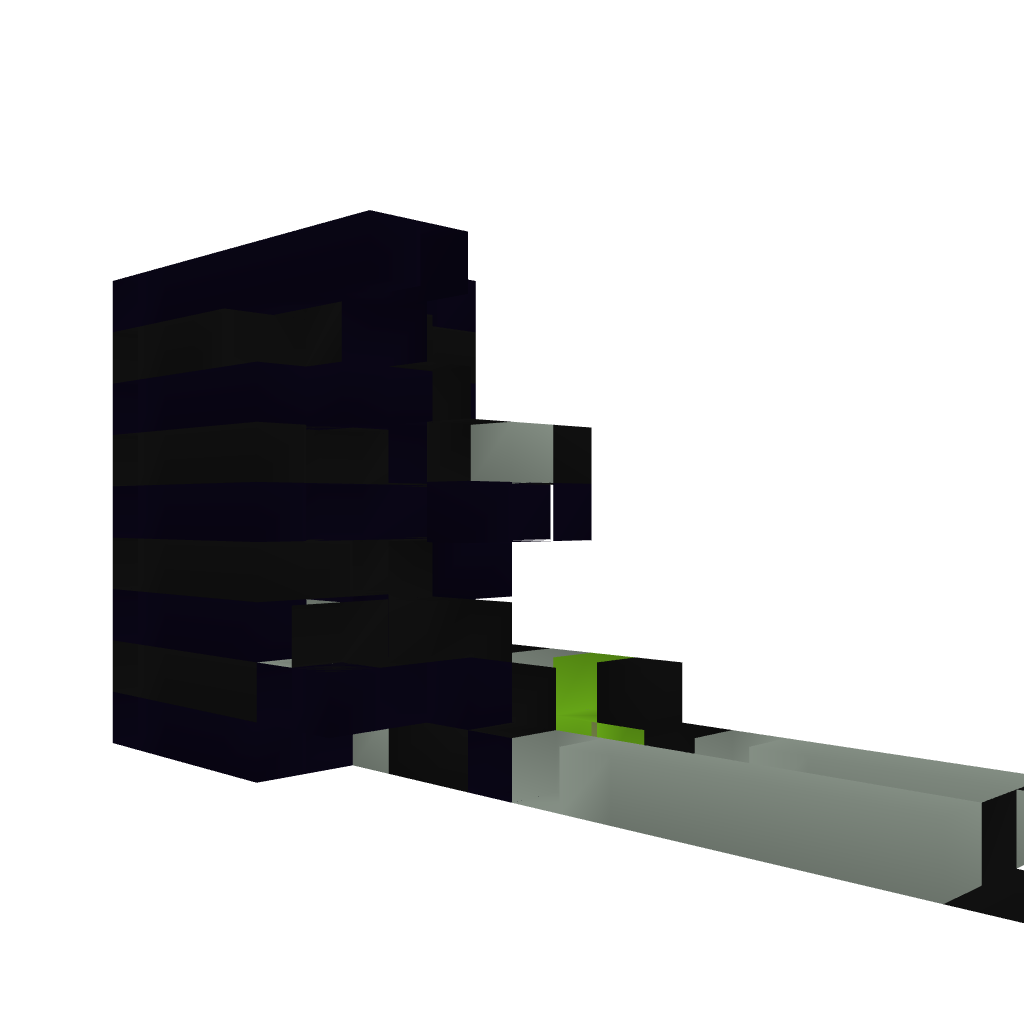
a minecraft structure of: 300 block player cannon